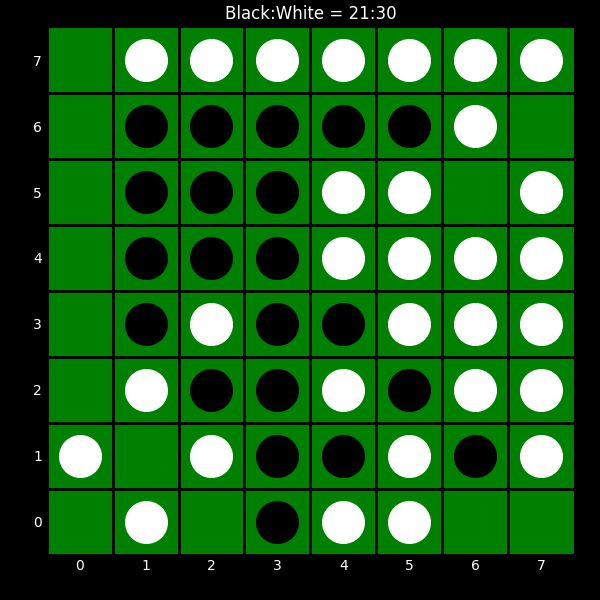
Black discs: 21
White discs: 30